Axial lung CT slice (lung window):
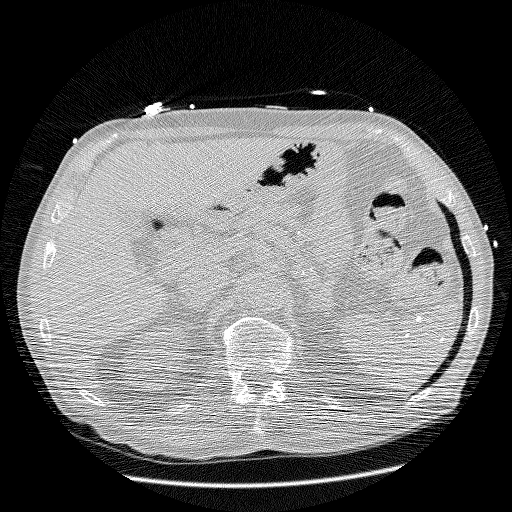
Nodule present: no